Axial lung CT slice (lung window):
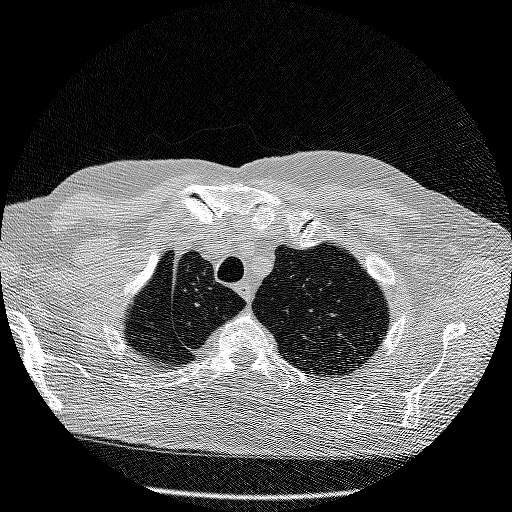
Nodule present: no